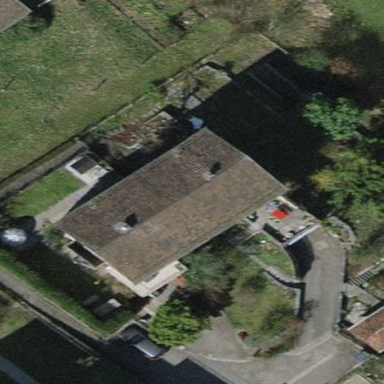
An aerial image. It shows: Simple house.